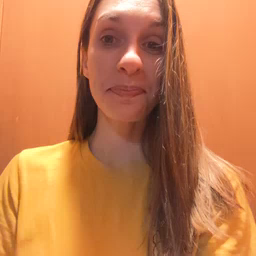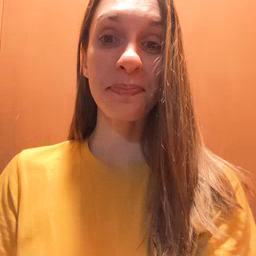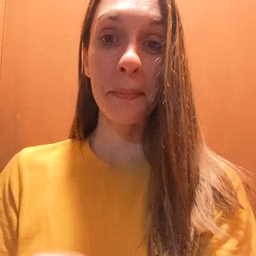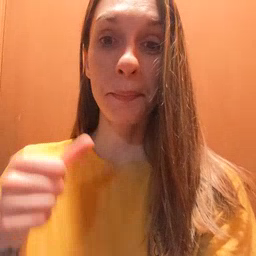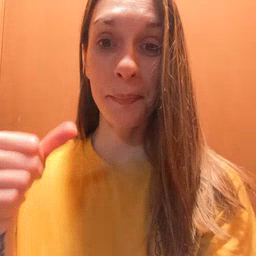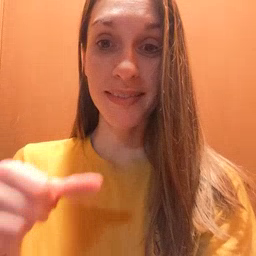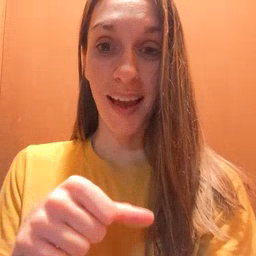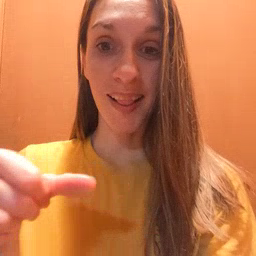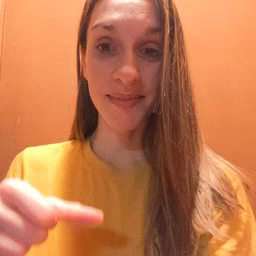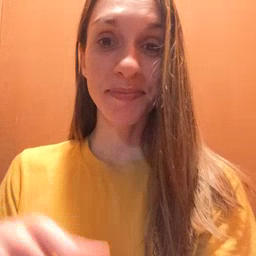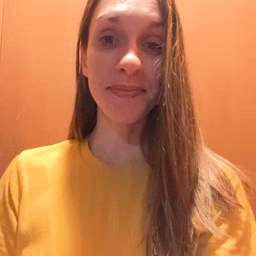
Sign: puzzle